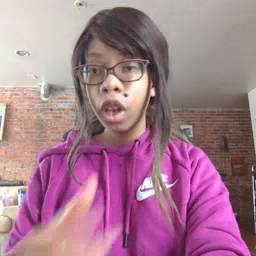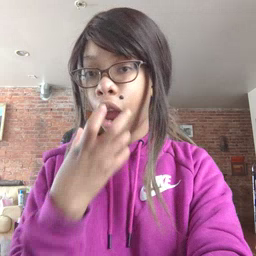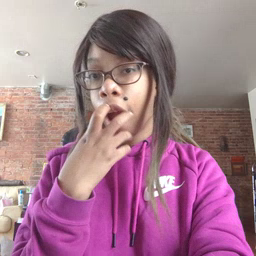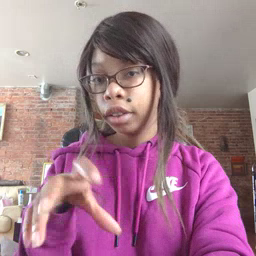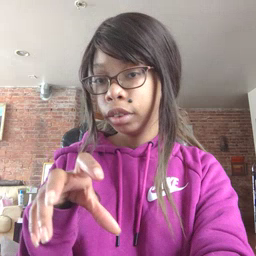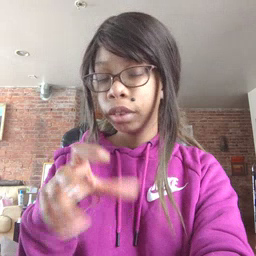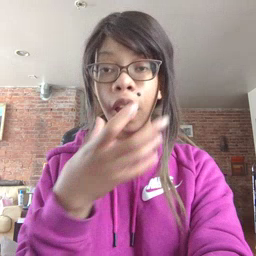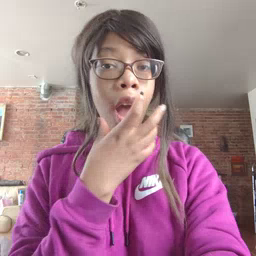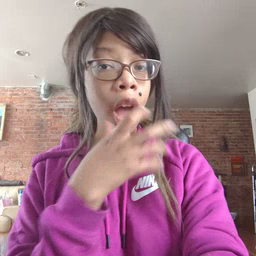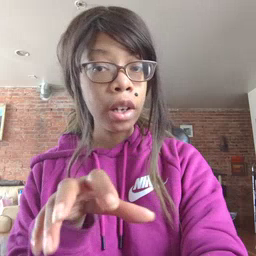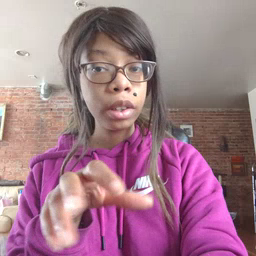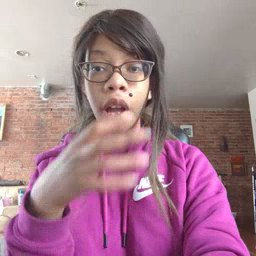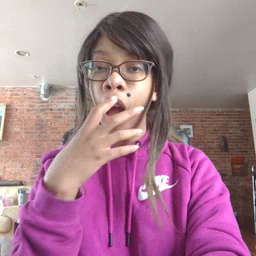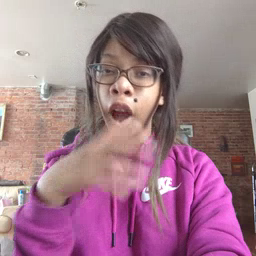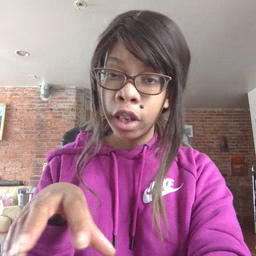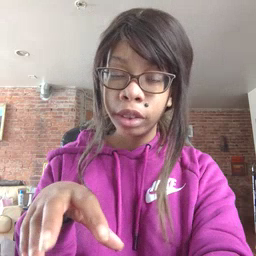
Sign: hot